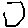
Label: hexagon